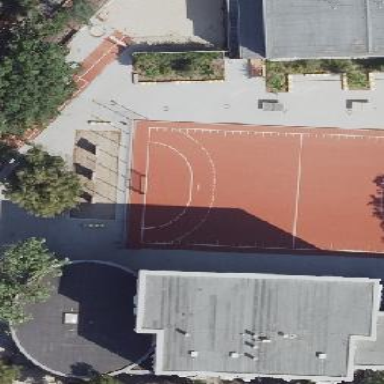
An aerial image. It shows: Handball pitch with tartan surface.